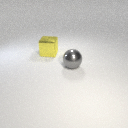
large gray metal sphere to the right of large yellow metal cube